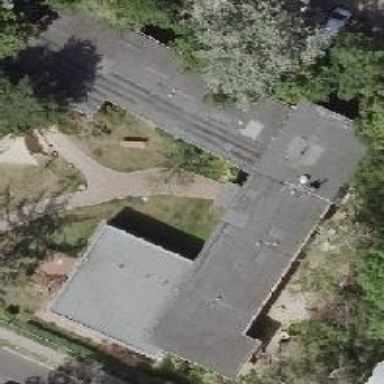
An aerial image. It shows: Kindergarten with flat roof.